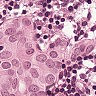
Metastatic tissue present: yes